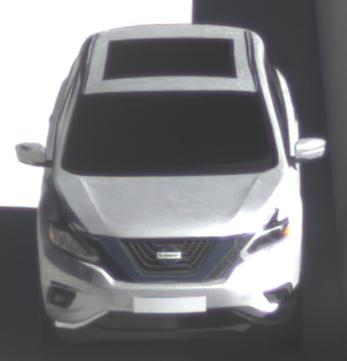
Make: Nissan
Model: Murano
Detailed model: Gen. 3 Z52
Model produced from: 2015
Doors: 5
Color: white
Road condition: dry road
Daytime: morning or afternoon
Contrast: high contrast